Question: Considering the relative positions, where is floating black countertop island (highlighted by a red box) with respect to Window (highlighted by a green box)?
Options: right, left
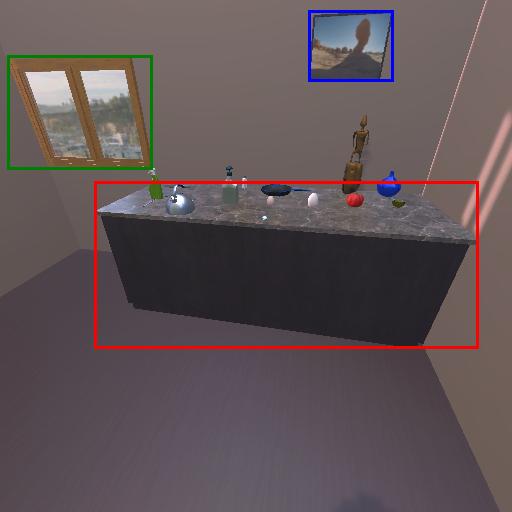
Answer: right